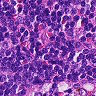
Metastatic tissue present: no